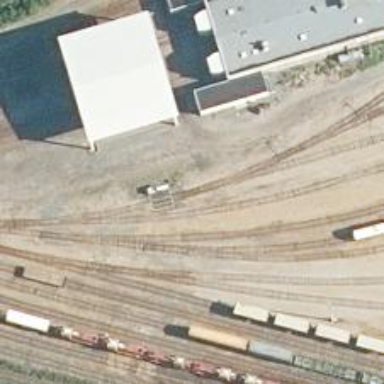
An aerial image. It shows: Rail spur service.